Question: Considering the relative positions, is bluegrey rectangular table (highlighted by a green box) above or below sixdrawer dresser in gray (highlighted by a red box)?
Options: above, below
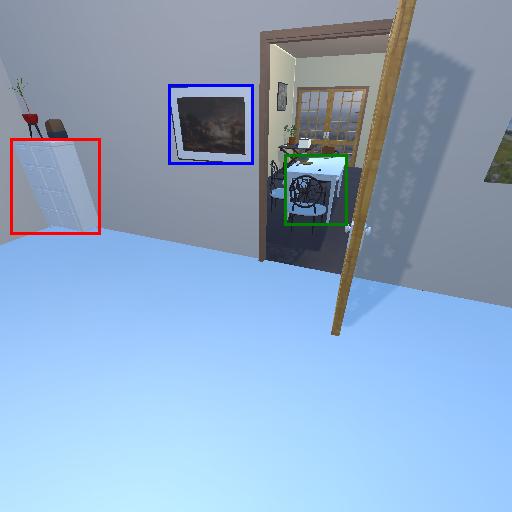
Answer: above